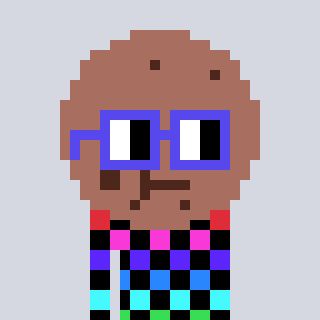
a pixel art character with square blue glasses, a cookie-shaped head and a bege-colored body on a cool background